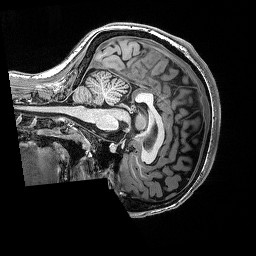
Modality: T1w
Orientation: sagittal
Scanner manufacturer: siemens
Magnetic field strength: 3 T
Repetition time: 2.53 s
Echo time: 0.0033 s